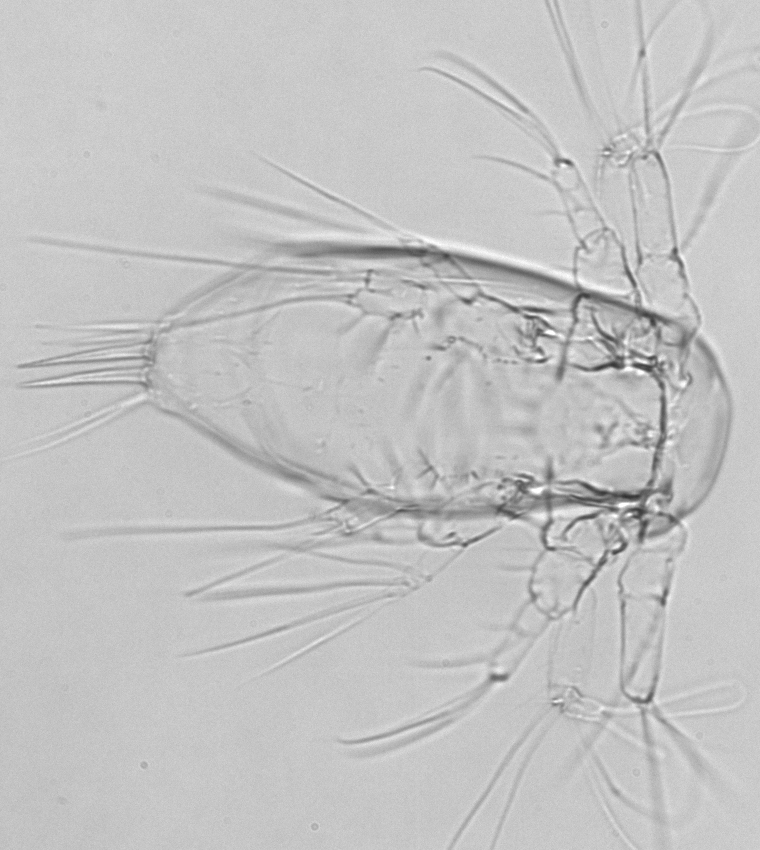
Label: Copepod_nauplii